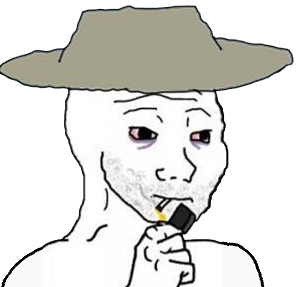
Label: 5_Doomer